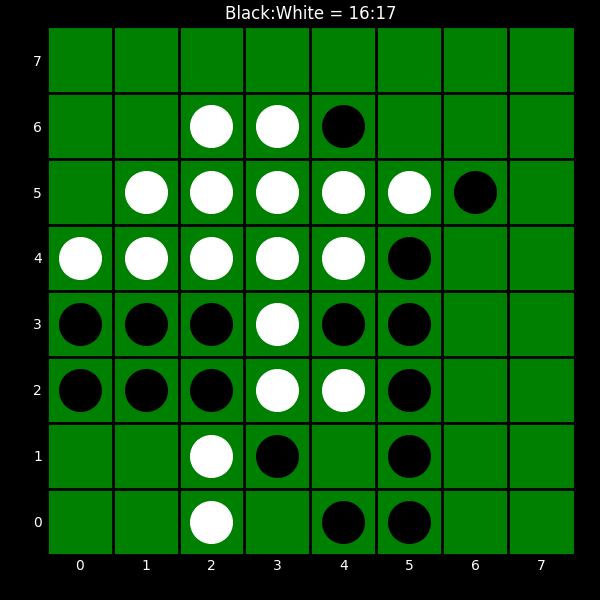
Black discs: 16
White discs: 17